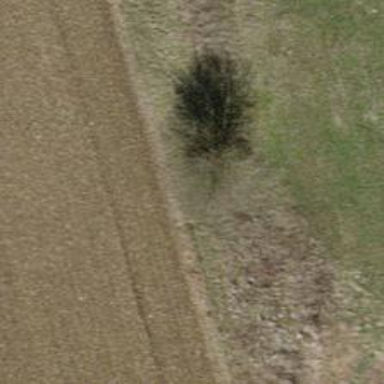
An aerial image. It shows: Broadleaved tree with lush foliage.